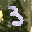
Label: 3